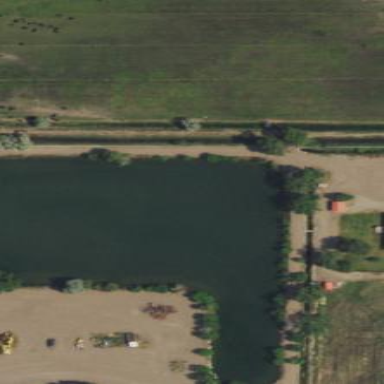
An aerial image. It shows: Pond with natural water.